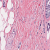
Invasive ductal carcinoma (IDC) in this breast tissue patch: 0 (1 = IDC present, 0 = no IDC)